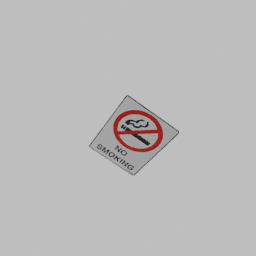
Label: decoration